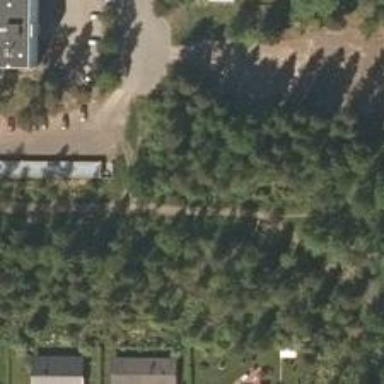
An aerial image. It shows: Official Nordic ski path.